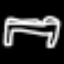
Label: bed